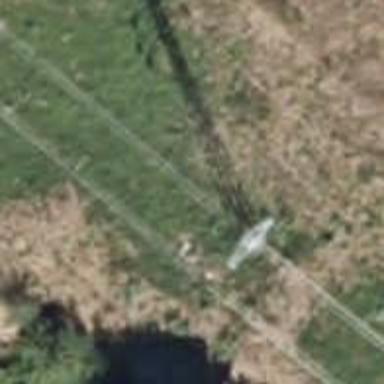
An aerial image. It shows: Power pole.